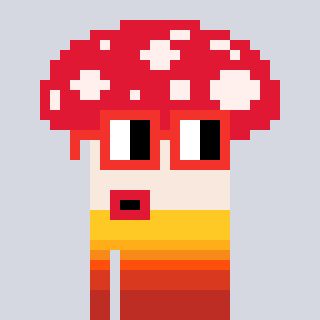
a pixel art character with square red glasses, a mushroom-shaped head and a computerblue-colored body on a cool background